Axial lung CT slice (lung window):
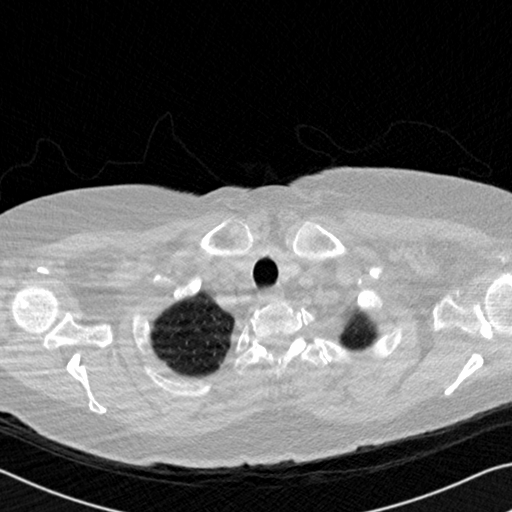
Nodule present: no